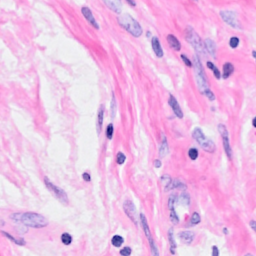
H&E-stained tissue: Breast